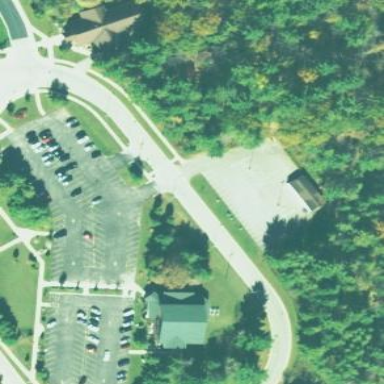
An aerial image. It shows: Parking area with surface.